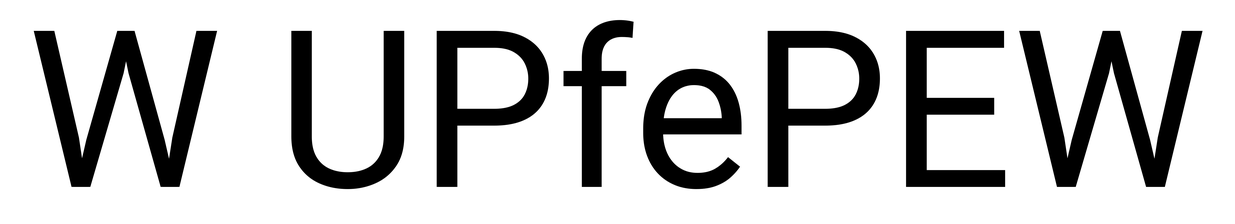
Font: Roboto_Regular